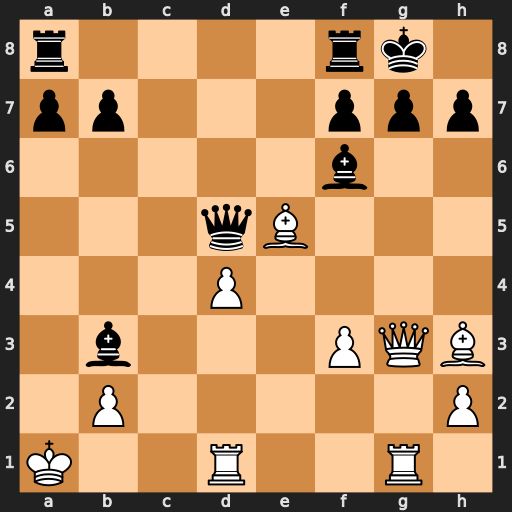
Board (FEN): r4rk1/pp3ppp/5b2/3qB3/3P4/1b3PQB/1P5P/K2R2R1
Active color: w
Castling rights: -
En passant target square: -
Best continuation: Qxg7+ Bxg7 Rxg7+ Kh8 Rg8+ Kxg8 Rg1#